Question: I have a AutoCompleteTextView, the list for which is loaded from a custom ArrayAdapter.
In the view, I have 2 lines one name and second is email id.
My problem is that when I have a single item in the list, it crops the item. (Please see the attached image)

Any Idea how to fix this?
Thanks in advance.
Update: looks like a fading issue, can some one help me in removing the fading for this?
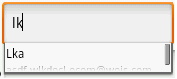
Answer: As @Sat suggested, min Height did the trick for me.
It looks better, but vertical scroll still appears.